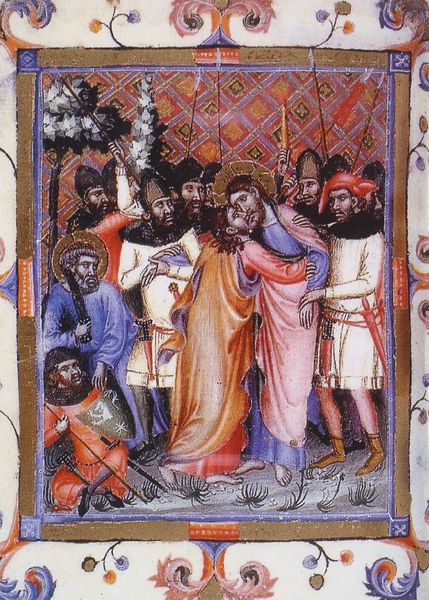
Titel: Stundenbuch der Maria von Navarre; Horas de María de Navarra
Künstler: Ferrer Bassa
Institution: Venedig, Biblioteca Marciana
Schlagwörter: baum, blau, mann, umhang, weiß, bäume, grau, männer, orange, gras, rot, karriert, muster, bart, bibel, rahmen, gräser, kirche, gewand, gold, kuss, umarmung, lila, füsse, soldaten, ornamente, schild, stern, gefangennahme, schwert, helm, verziert, römer, rauten, heiligenschein, christus, jesus, kreuzigung, dolch, lanzen, heilige, speer, speere, heilig, maria, maria magdalena, miniatur, petrus, glorie, buchmalerei, judas, heilgenschein, christliche ikonographie, schergen, verrat, judaskuss, verat, verzeihung